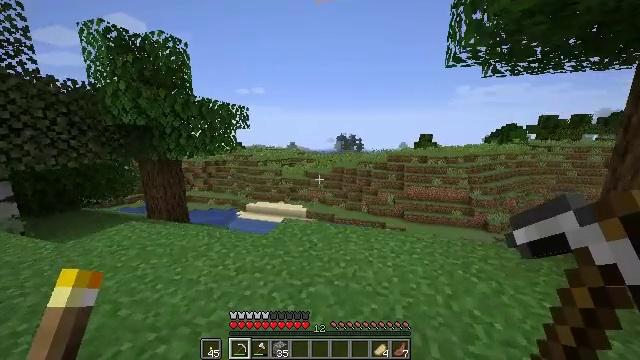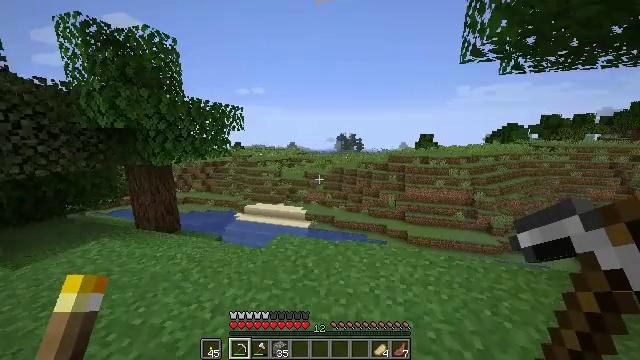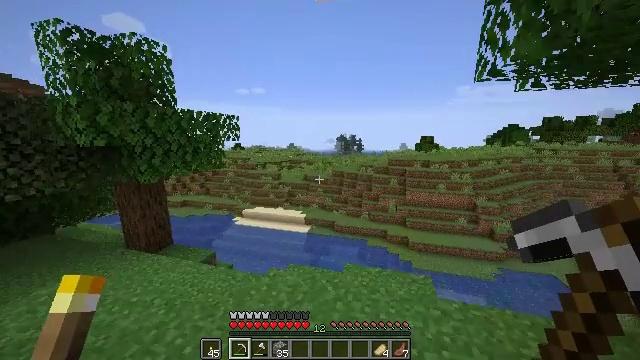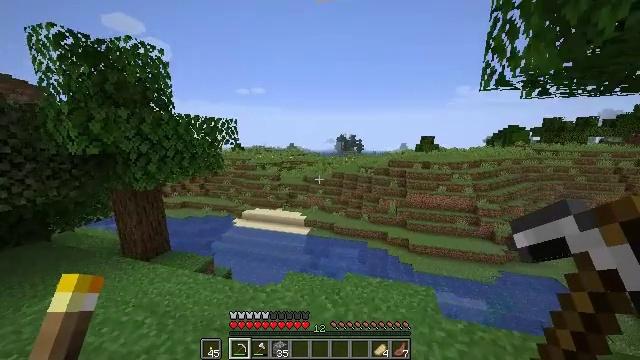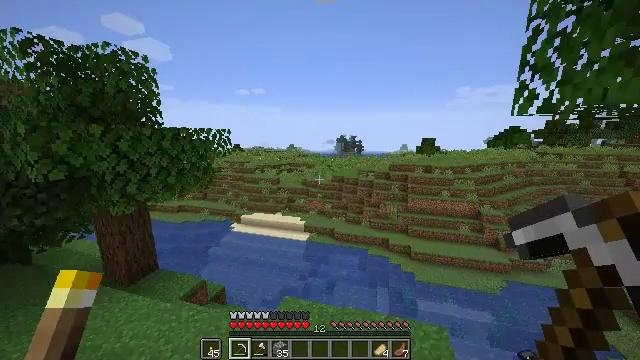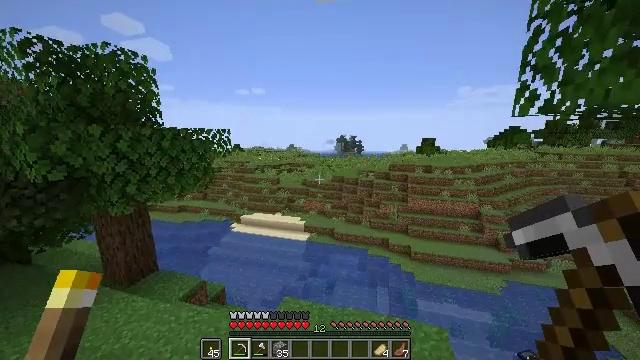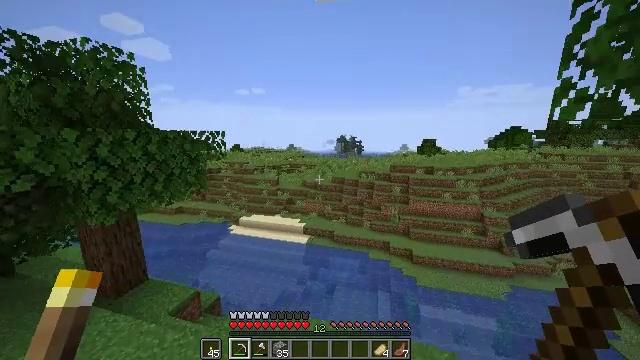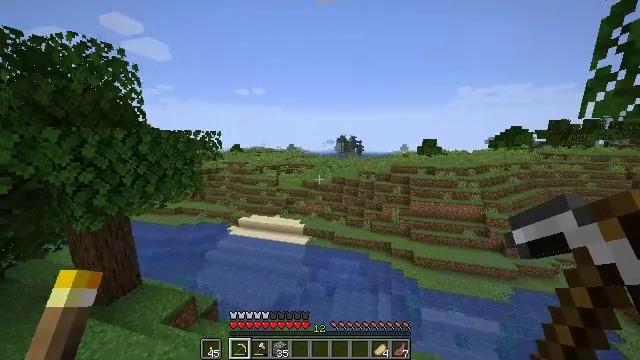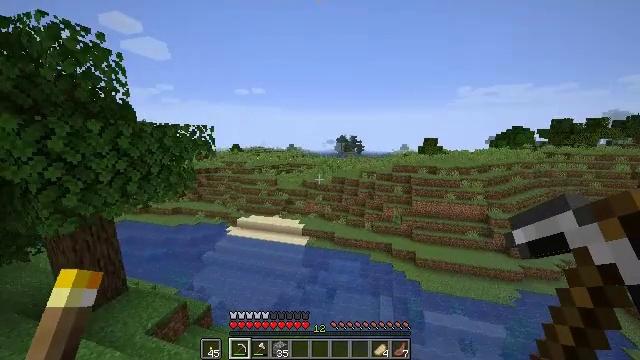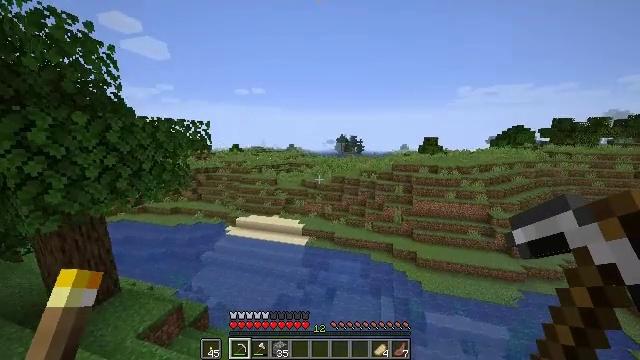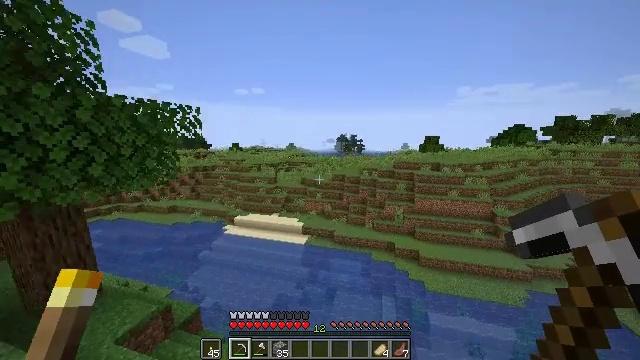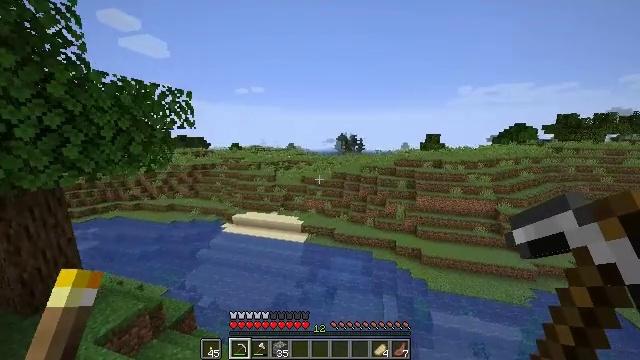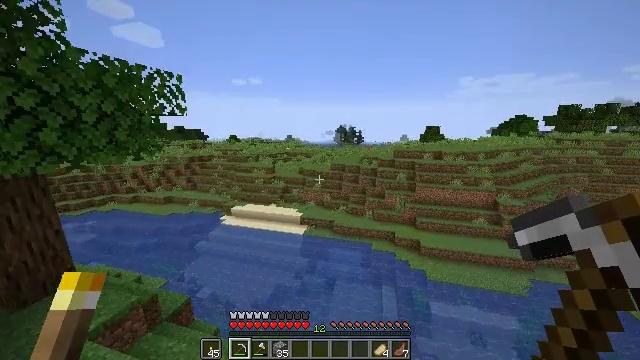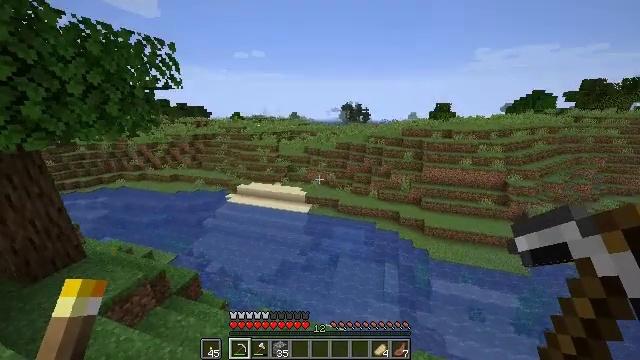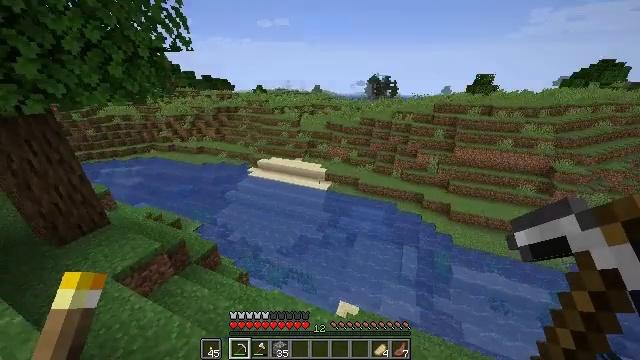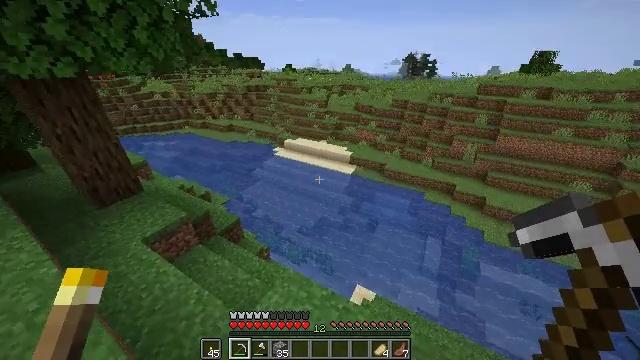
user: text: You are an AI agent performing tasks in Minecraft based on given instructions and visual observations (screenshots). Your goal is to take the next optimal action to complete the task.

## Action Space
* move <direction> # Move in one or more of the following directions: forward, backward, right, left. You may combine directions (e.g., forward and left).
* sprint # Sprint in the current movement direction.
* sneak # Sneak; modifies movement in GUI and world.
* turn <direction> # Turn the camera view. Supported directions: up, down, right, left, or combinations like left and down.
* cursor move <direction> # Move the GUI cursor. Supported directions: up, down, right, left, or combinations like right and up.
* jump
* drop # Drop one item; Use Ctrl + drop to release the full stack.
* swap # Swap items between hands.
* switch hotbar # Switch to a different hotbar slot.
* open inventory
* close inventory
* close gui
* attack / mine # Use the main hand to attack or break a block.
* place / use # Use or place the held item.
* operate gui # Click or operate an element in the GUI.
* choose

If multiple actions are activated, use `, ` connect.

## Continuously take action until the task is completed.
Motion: motion action
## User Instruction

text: Kill the chicken.
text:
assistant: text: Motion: move forward, sprint, jump
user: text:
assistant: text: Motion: move forward, sprint, jump
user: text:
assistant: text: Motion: move forward, sprint, jump
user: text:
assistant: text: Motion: move forward, sprint, jump
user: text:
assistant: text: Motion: move forward, sprint
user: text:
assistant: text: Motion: move forward, sprint
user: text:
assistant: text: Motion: move forward, sprint
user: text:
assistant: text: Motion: move forward, sprint
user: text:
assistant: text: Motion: move forward, sprint
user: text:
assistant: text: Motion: move forward, sprint
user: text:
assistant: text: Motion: move forward, sprint
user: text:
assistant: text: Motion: move forward, sprint, turn down
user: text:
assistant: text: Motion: move forward, sprint, turn left and down
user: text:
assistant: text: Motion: move forward, sprint, turn left and down
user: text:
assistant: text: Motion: move forward and move left, sprint, turn left and down
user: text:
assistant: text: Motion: move forward and move left, sprint, turn left and down
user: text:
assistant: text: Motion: move forward and move left, sprint, turn left and down
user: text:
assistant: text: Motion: move forward and move left, sprint
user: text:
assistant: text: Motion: move forward and move left, sprint
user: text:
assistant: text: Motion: move forward and move left, sprint
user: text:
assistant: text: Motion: move forward, sprint
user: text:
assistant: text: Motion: move forward, sprint
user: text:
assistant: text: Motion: move forward, sprint
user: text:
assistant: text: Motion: move forward, sprint
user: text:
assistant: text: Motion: move forward, sprint
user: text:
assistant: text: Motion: move forward, sprint
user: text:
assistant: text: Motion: move forward and move left, sprint, turn left
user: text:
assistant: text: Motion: move forward and move left, sprint
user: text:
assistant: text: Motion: move forward and move left, sprint
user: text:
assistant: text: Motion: move forward and move left, sprint